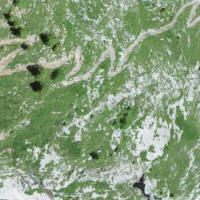
EUNIS habitat code: 31
Species observed at this site:
Lysandra bellargus
Carduus defloratus
Larix decidua
Hieracium villosum
Campanula glomerata